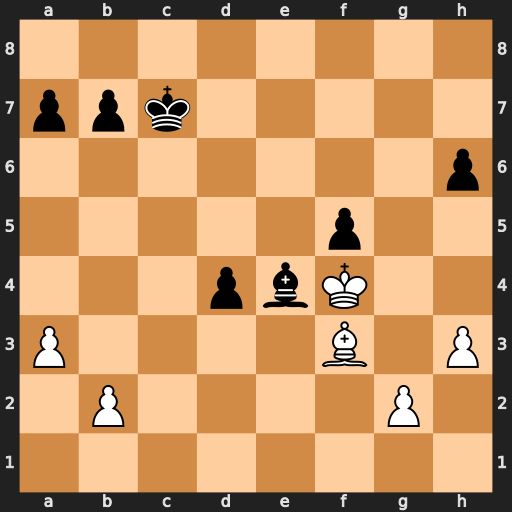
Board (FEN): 8/ppk5/7p/5p2/3pbK2/P4B1P/1P4P1/8
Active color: w
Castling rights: -
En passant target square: -
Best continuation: Bxe4 fxe4 Kxe4